Field crop: maize
Growth stage: 2
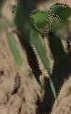
Species: maize